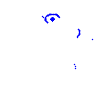
Particle: proton